Question: What I'm trying to put together is basically remaking the YouTube thumbnail with the timestamp at the bottom right of the thumbnail image, like this:

However, I can't seem to figure out how to make the timestamp go on top of the image and then position it properly.
Here's the JSFiddle: <URL>
HTML:
'''
<div class="container">
<div class="small-video-section">
<div class="thumbnail-container">
<img src="http://i2.ytimg.com/vi/yKWoPlL2B8I/mqdefault.jpg" width="220" />
</div>
<div class="thumbnail-time">
5:42
</div>
</div>
</div>
'''
CSS:
'''
.small-video-section {
height: 134px;
}
.thumbnail-container {
margin-top: 15px;
margin-right: 20px;
}
.thumbnail-last {
margin-top: 15px;
}
.thumbnail-time {
display: inline;
font-family: 'Helvetica Neue', Helvetica, Arial, sans-serif;
font-size: 12px;
color: #ffffff;
background-color: #000000;
opacity: 0.8;
padding: 2px 4px 2px 4px;
}
'''
Please help!
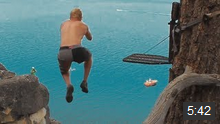
Answer: You could try adding something like this to your '.thumbnail-time' and moving it inside the '.thumbnail-container':
'''
display:inline-block;
position:relative;
bottom:18px;
right:52px;
'''
<URL>
if you now assign a width to the container (say 220px) and 'position:relative;', you can now add this to your '.thumbnail-time':
'''
display:inline-block;
position:absolute;
bottom:10px;
right:10px;
'''
and the time will be positioned always 10px from bottom and right side of the thumbnail.
<URL>